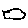
Label: cloud